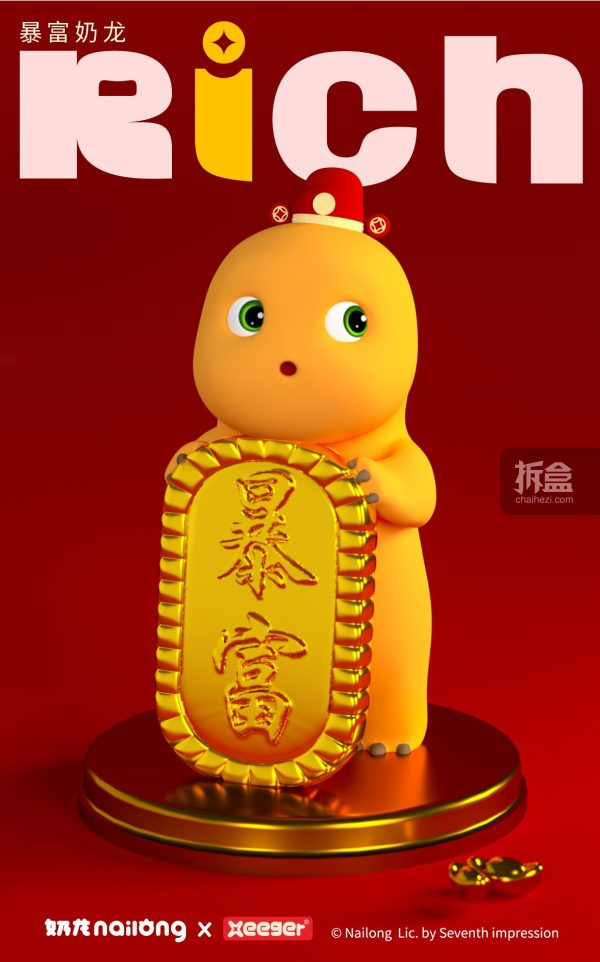
Label: nailong